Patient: sex M, age 29
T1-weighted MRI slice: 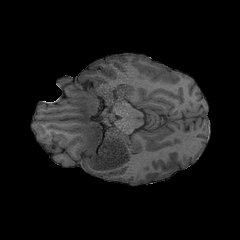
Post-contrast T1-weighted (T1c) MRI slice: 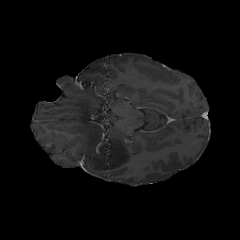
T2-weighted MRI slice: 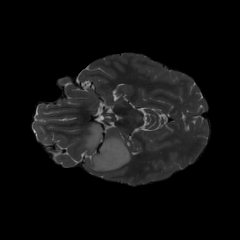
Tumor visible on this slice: yes
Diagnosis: Astrocytoma, IDH-mutant
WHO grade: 2